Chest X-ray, PA view. Patient: 52 years old, sex F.
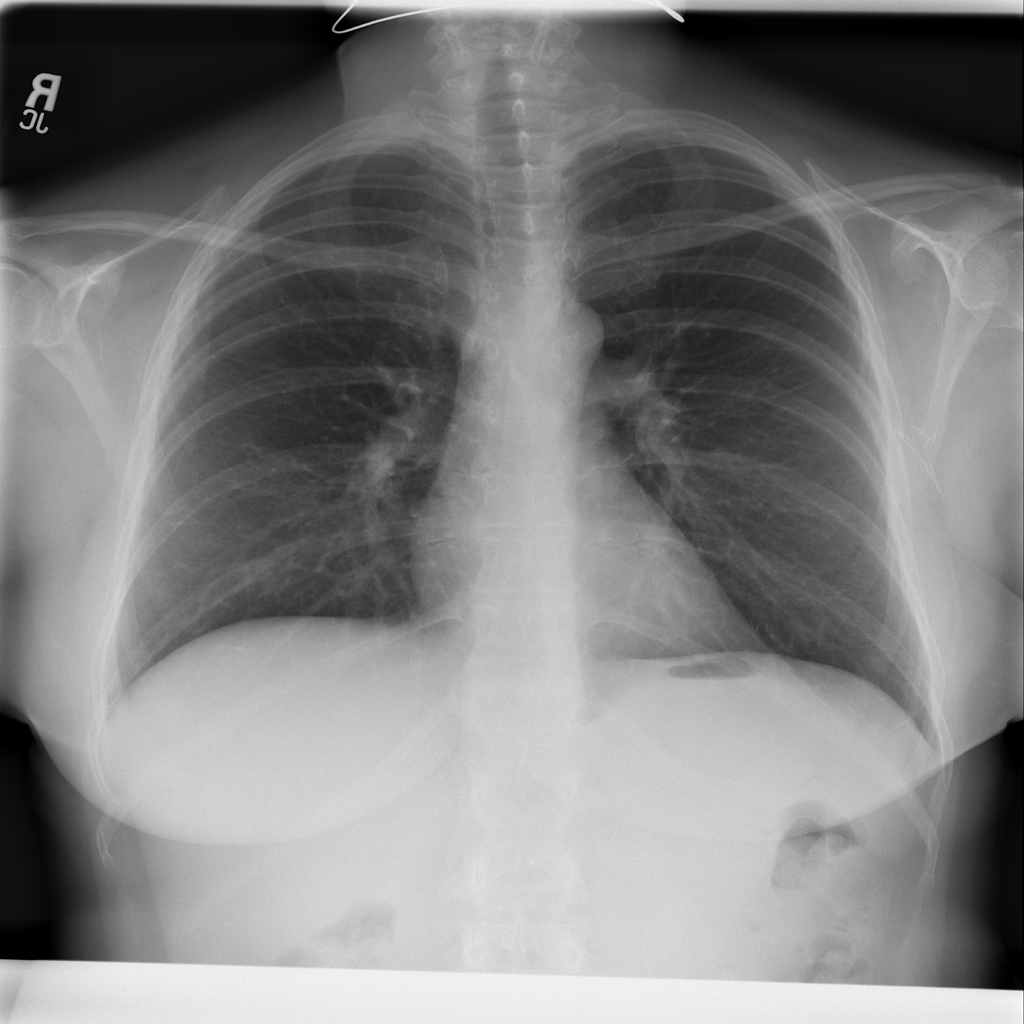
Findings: No Finding